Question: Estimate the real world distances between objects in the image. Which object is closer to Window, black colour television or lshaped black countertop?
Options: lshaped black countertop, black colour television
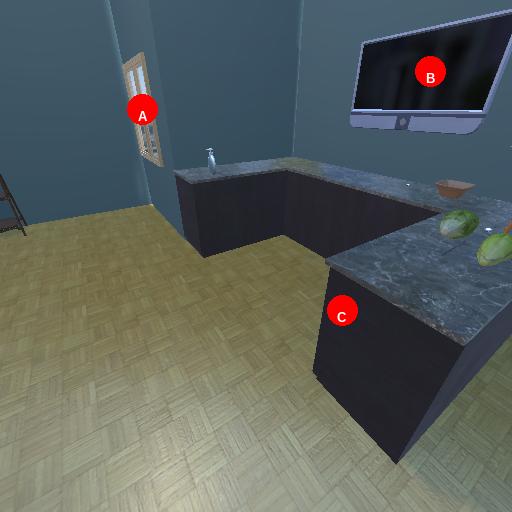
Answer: lshaped black countertop